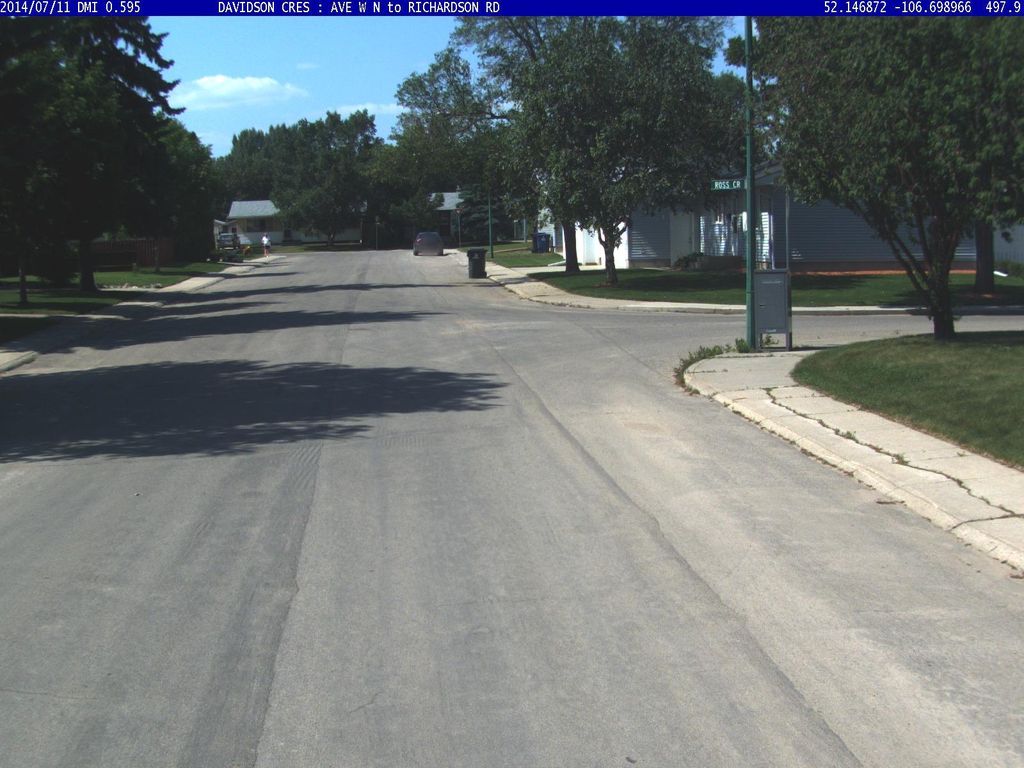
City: saskatoon